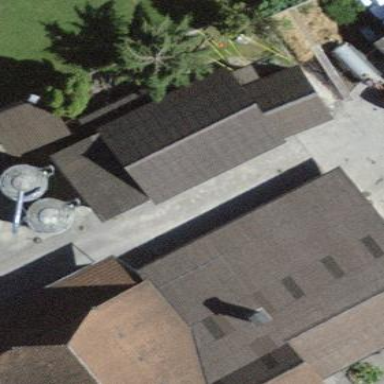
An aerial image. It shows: Farm auxiliary building.